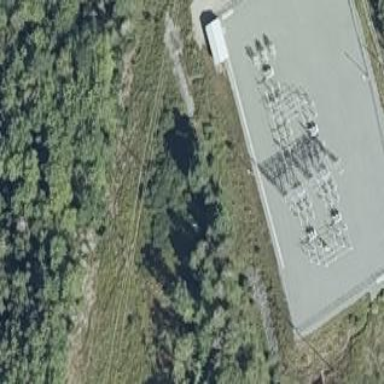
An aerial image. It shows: Outdoor power substation surrounded by fence. The substation is specifically for distribution purposes.